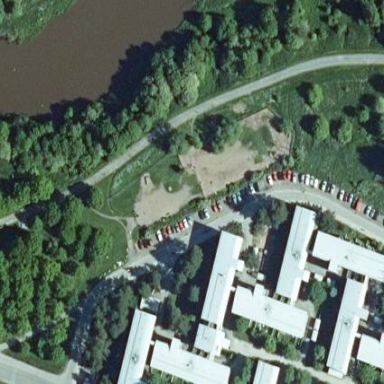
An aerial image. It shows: Street side parking area.